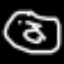
Label: donut